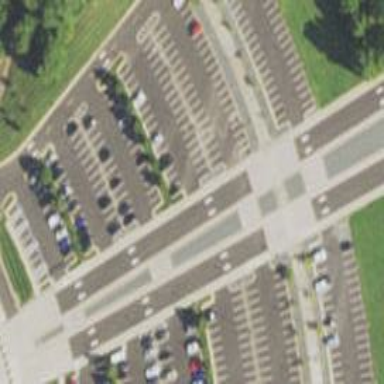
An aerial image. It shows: Parking area.